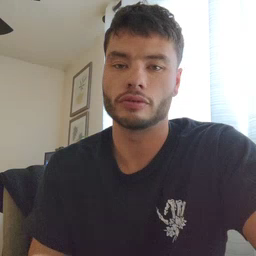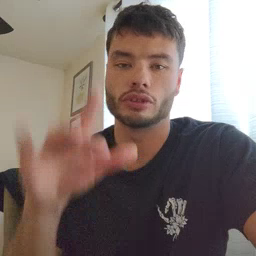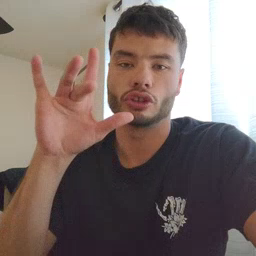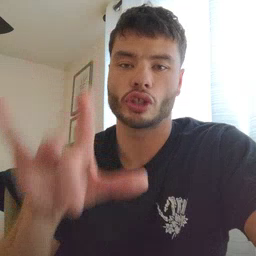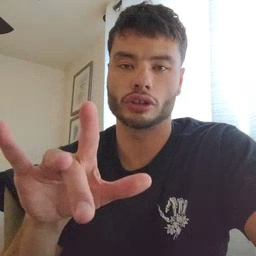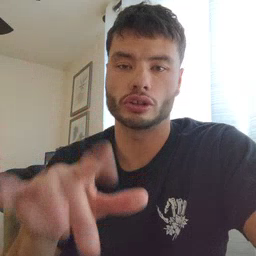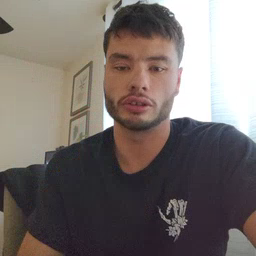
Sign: touch